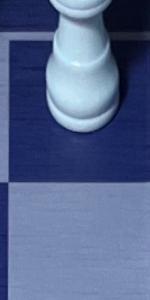
Label: Empty